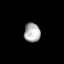
Tissue: skin
Cell type: Others
Senescence score: 0.8251
Nuclear area (px): 301
Mean DAPI intensity: 175.807